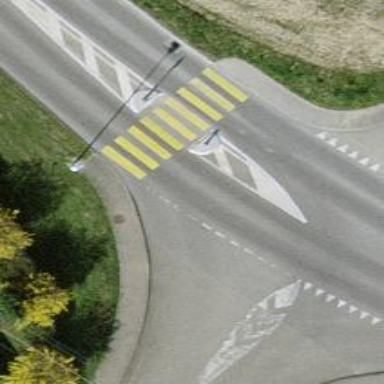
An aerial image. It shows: Zebra crossing on the road.